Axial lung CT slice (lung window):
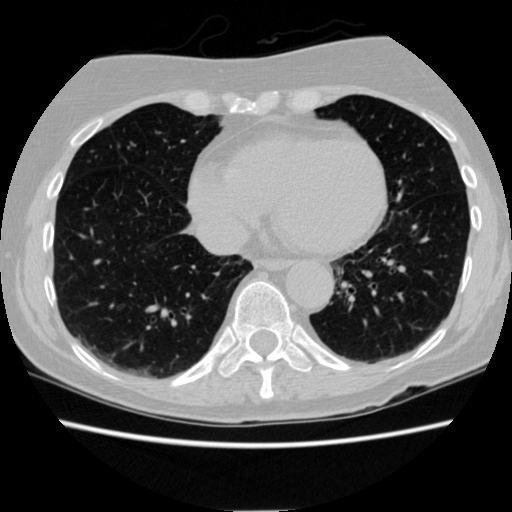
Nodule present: no